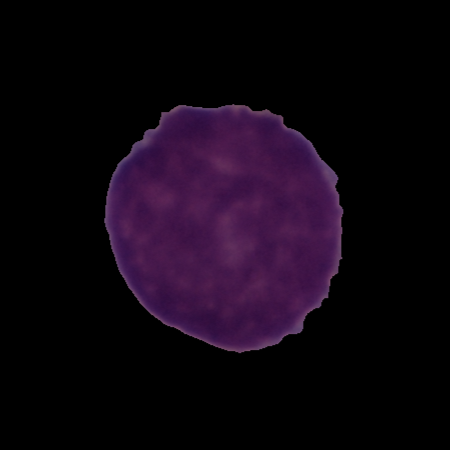
Label: cancer